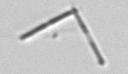
Label: Nanoneis